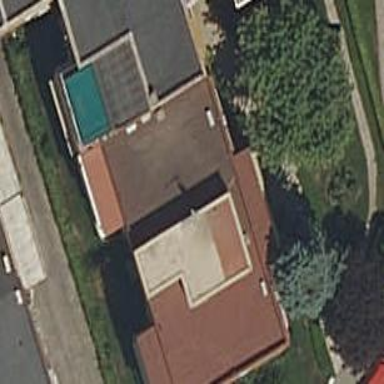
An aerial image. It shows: Residential building.